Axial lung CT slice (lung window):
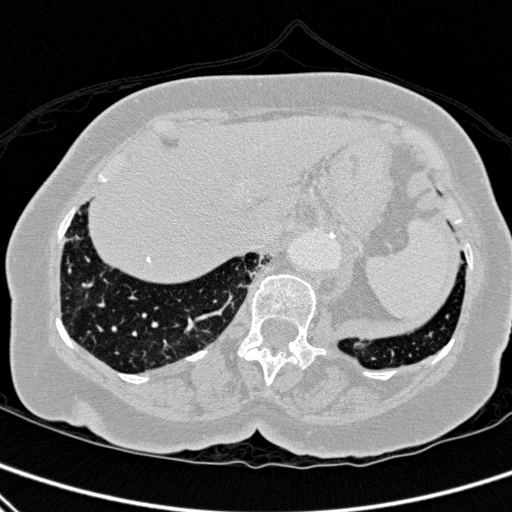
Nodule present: no